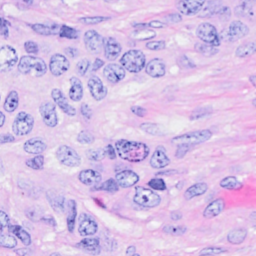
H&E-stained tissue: Breast